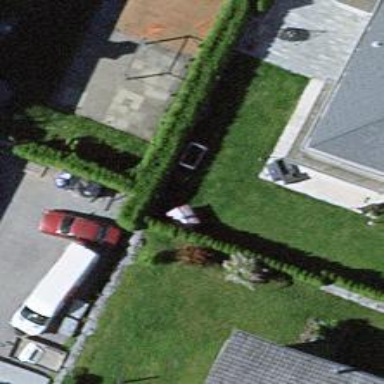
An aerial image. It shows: Hedge acting as barrier.